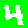
Digit: 4